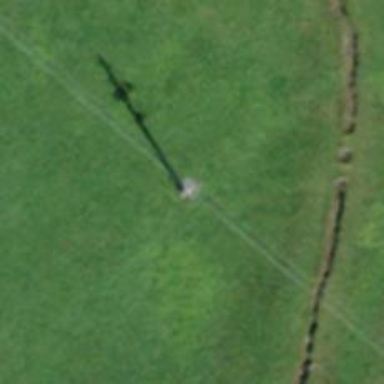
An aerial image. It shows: Power pole.